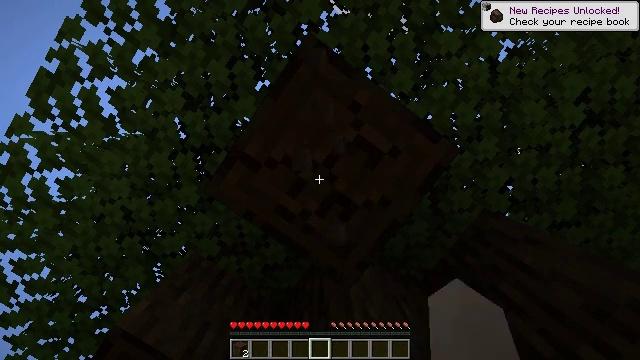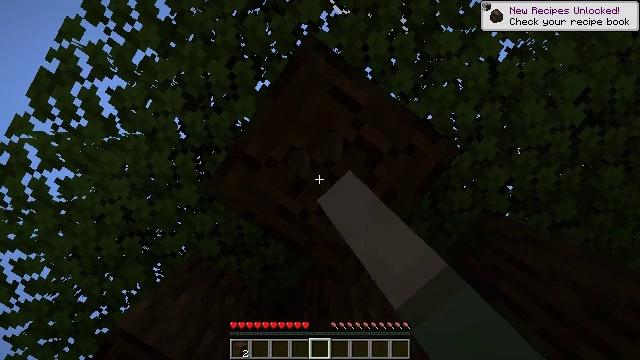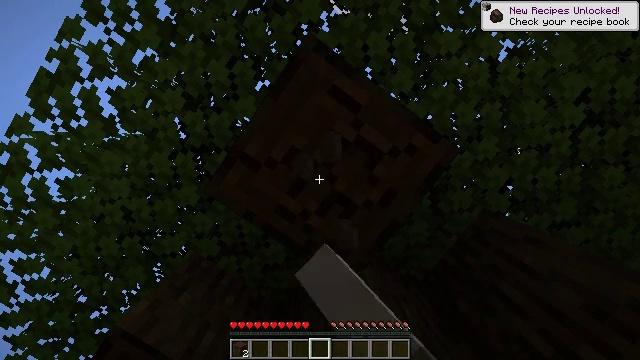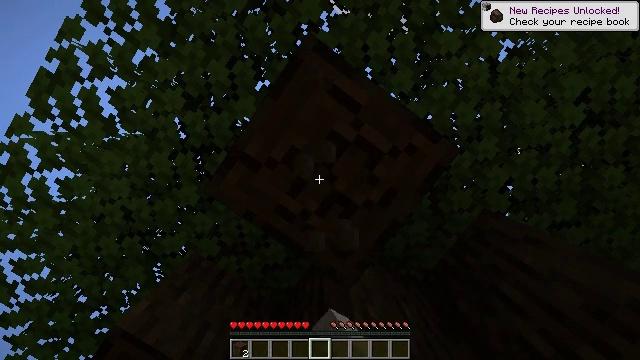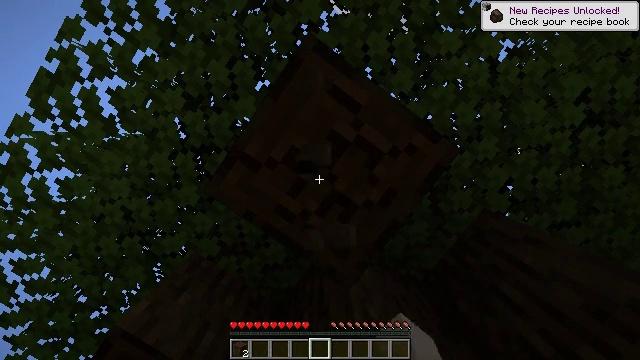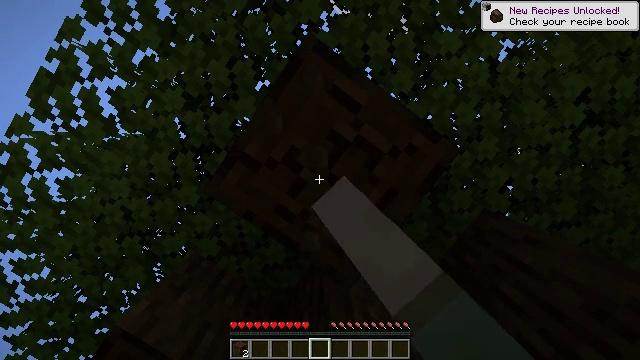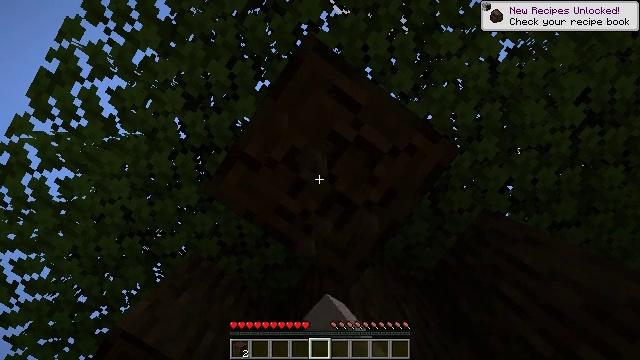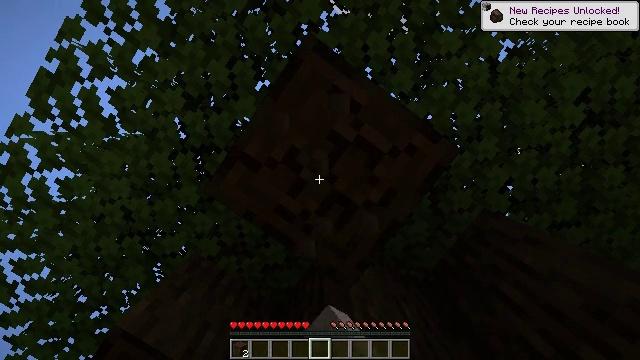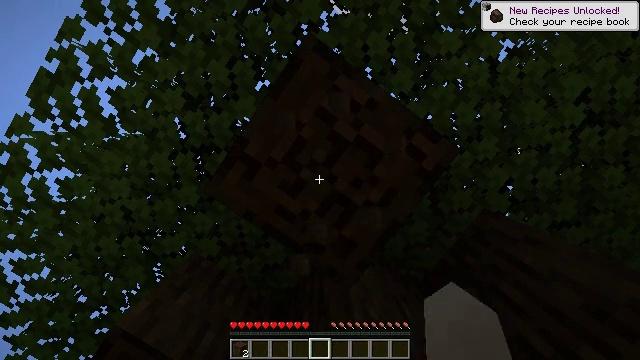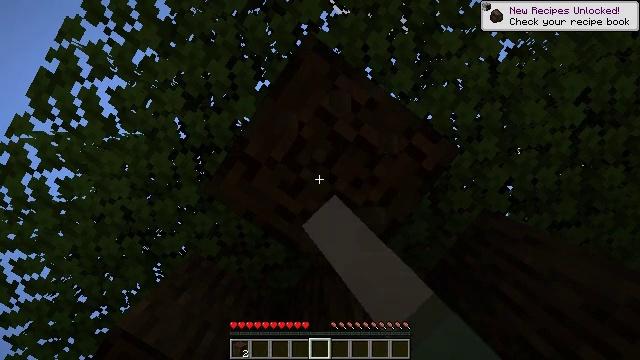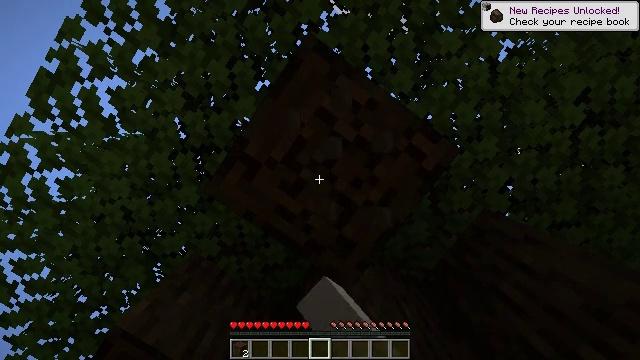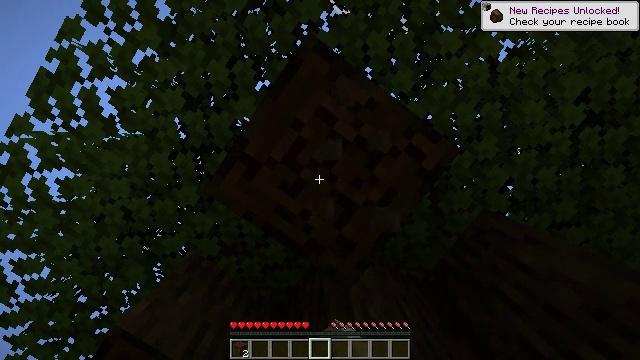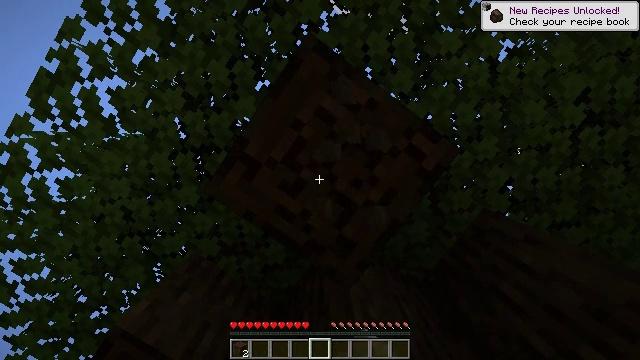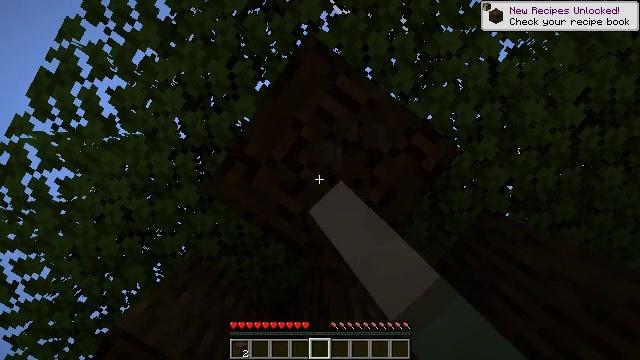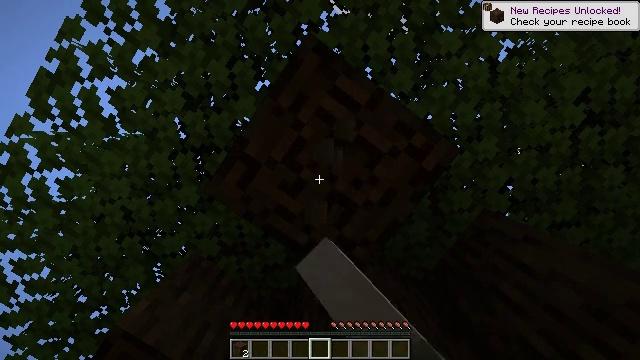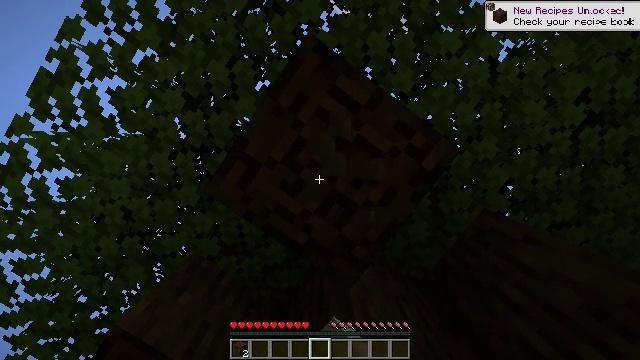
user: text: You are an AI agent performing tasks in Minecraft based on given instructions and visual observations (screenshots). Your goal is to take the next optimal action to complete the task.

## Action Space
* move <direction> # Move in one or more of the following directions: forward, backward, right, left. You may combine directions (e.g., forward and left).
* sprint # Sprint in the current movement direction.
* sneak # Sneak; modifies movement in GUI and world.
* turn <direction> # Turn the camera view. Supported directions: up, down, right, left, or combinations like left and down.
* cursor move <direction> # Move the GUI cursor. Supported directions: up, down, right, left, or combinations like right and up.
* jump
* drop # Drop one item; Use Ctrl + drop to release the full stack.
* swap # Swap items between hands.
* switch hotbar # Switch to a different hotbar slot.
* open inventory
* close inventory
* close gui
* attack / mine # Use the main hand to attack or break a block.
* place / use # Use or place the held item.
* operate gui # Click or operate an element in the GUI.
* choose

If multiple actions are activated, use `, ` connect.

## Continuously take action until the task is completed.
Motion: motion action
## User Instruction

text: Mine the dark oak log from a tree.
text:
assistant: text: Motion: attack / mine
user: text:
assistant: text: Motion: attack / mine
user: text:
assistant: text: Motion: attack / mine
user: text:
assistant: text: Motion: attack / mine
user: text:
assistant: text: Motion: attack / mine
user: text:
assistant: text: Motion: attack / mine
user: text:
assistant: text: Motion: attack / mine
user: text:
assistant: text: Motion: attack / mine
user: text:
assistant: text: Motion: attack / mine
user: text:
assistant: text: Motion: attack / mine
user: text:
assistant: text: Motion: attack / mine
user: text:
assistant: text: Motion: attack / mine
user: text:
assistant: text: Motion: attack / mine
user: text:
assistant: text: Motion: attack / mine
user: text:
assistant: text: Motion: attack / mine
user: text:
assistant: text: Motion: attack / mine
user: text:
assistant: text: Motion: attack / mine
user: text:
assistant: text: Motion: attack / mine
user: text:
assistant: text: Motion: attack / mine
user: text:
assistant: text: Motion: attack / mine
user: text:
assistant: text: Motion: attack / mine
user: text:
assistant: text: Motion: attack / mine
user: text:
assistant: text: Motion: turn up, attack / mine
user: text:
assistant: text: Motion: attack / mine
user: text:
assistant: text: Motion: attack / mine
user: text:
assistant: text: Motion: attack / mine
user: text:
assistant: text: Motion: attack / mine
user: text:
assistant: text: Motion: attack / mine
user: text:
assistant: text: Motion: attack / mine
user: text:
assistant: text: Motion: attack / mine